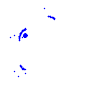
Particle: pion